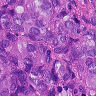
Metastatic tissue present: yes